Question: This is the problem I am trying to solve:
"Use forEach to write a function count(arr, callback). It should return the number of elements for which callback is true."
So using forEach is required to solve the problem
Now my problem is that the callback is an argument that is passed to the forEach via higher-order function and I can not modify it.
Below is the flowchart that I think I should implement, would appreciate any hint on how to add conditions inside forEach to add to the counter variable

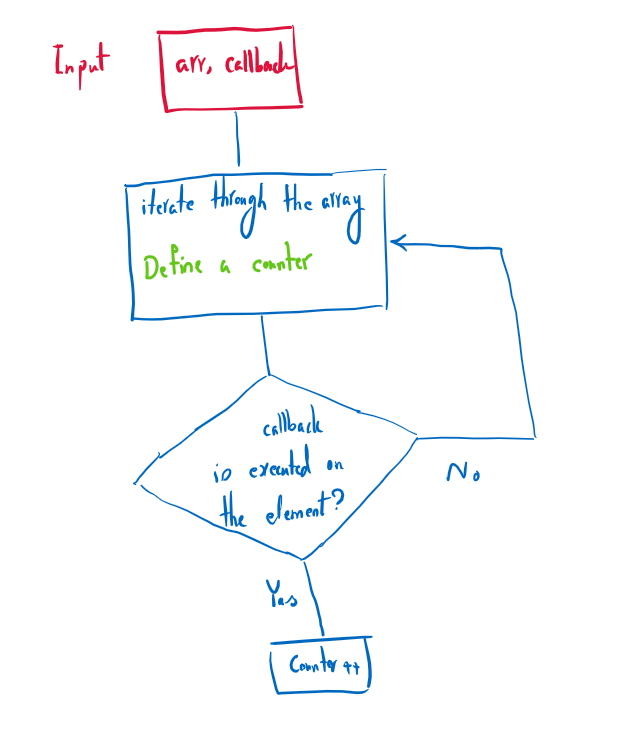
Answer: '''
function count(arr, cb){
let count = 0;
arr.forEach(item=>{
if(cb(item)) count++;
})
return count
}
'''